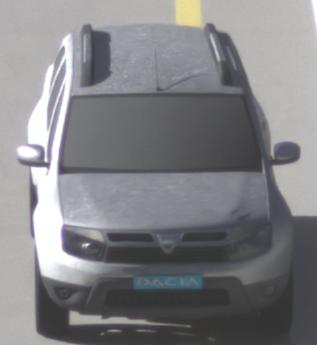
Make: Dacia
Model: Duster dCi 110 FAP
Detailed model: Duster (I)
Model produced from: 2010/06
Model produced until: 2013/11
Doors: 5
Color: white
Road condition: wet road
Daytime: morning or afternoon
Contrast: high contrast